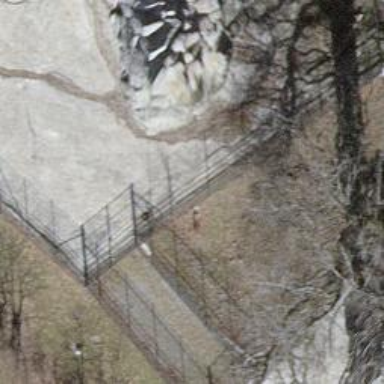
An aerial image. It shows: Gate.